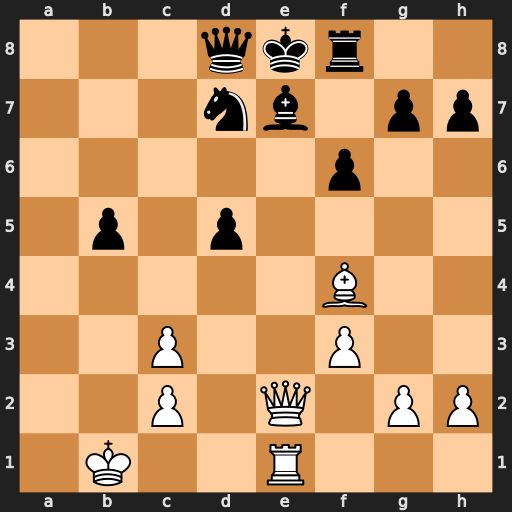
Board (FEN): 3qkr2/3nb1pp/5p2/1p1p4/5B2/2P2P2/2P1Q1PP/1K2R3
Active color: w
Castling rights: -
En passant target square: -
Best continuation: Bc7 Ne5 Bxd8